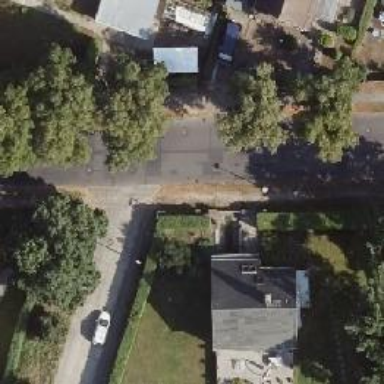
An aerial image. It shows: Unmarked crossing on the road.